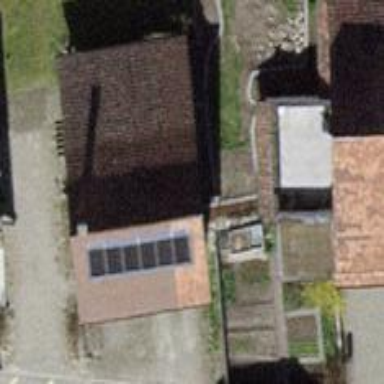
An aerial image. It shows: Shed building with gabled roof shape.